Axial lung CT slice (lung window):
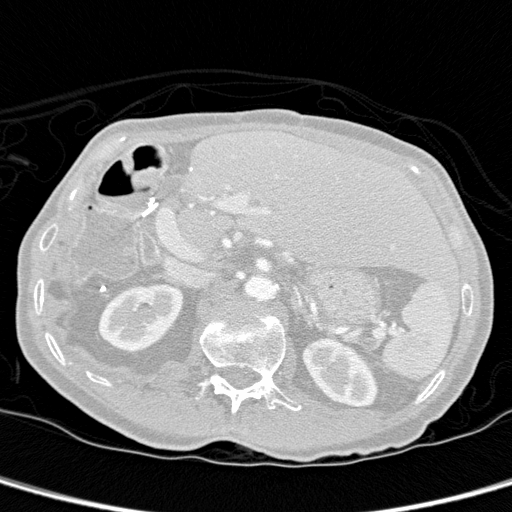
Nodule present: no